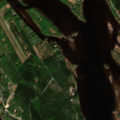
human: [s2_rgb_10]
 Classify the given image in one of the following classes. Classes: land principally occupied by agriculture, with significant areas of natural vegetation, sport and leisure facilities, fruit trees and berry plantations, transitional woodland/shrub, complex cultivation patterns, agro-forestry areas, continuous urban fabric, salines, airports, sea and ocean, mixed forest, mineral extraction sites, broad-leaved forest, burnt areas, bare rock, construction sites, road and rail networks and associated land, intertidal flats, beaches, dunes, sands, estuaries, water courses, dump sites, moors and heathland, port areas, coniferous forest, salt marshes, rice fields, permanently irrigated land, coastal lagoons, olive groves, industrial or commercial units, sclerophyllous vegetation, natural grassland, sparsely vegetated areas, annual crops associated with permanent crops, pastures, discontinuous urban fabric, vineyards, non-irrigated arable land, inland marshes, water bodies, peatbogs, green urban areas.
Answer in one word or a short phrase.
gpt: discontinuous urban fabric, mixed forest, water courses